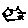
Label: cat